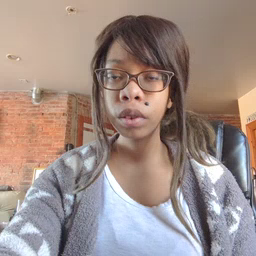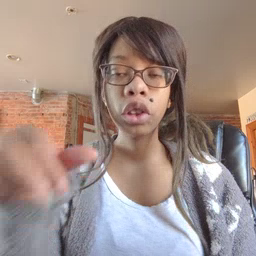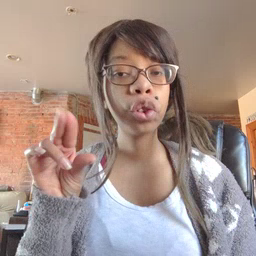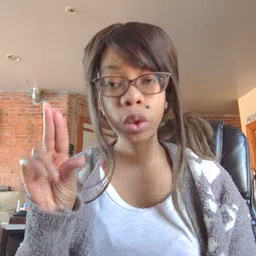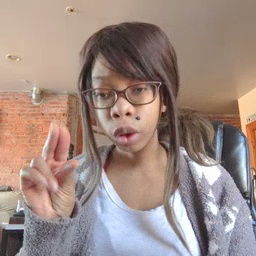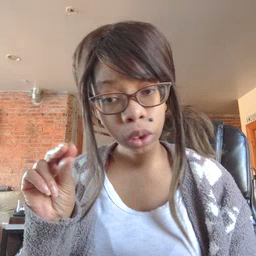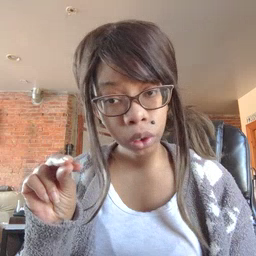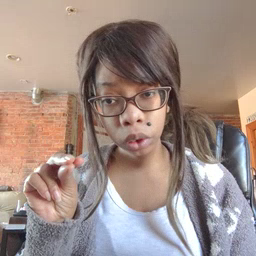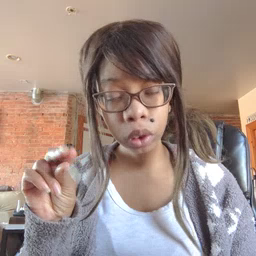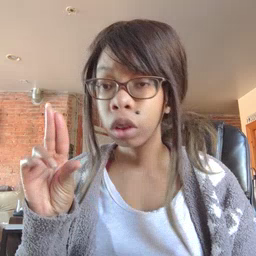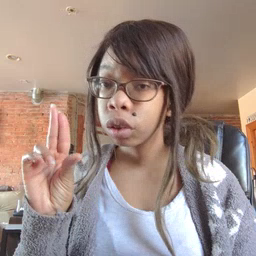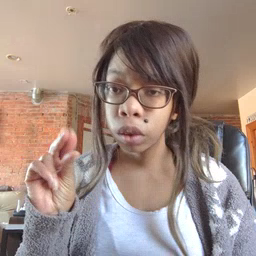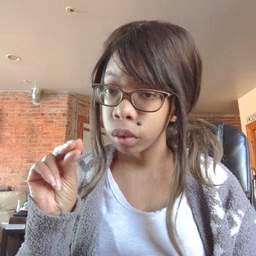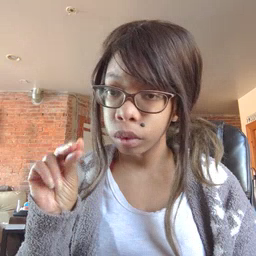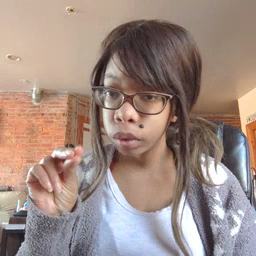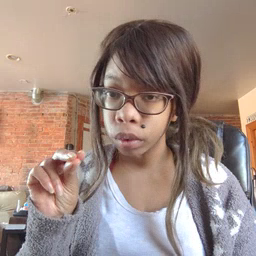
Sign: no